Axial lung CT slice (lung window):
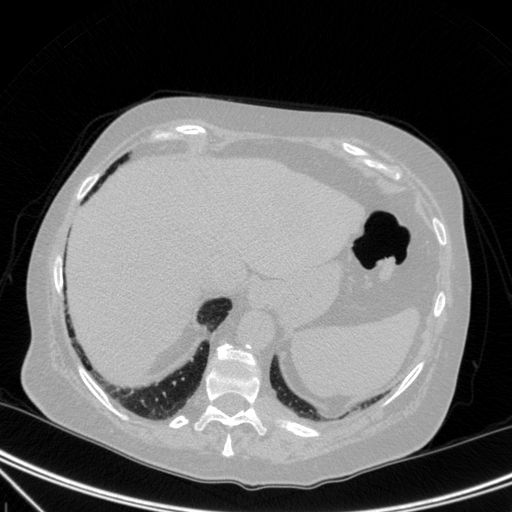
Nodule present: no